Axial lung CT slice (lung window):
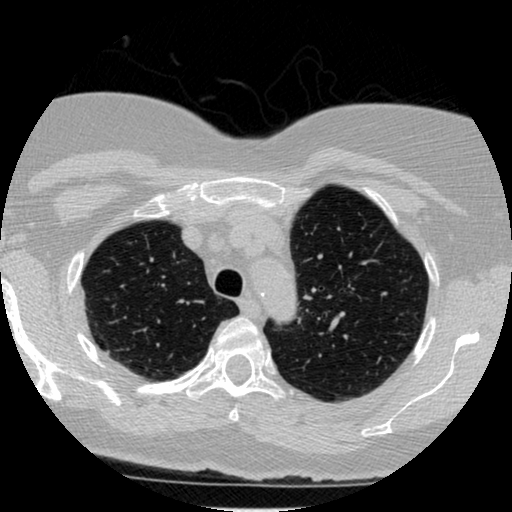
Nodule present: no